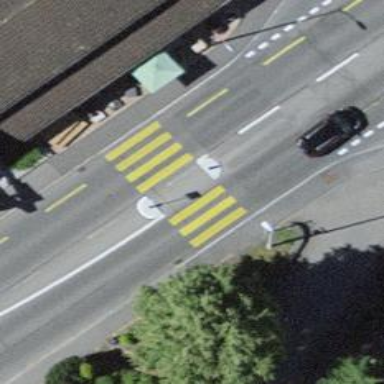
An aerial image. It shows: Traffic island located on footway.